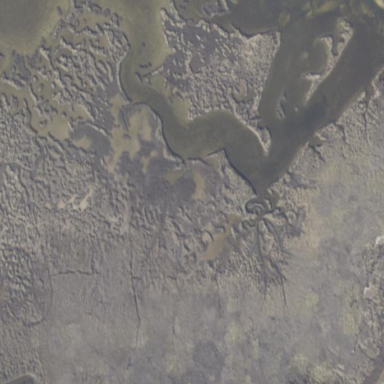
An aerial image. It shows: Saltmarsh wetland area.